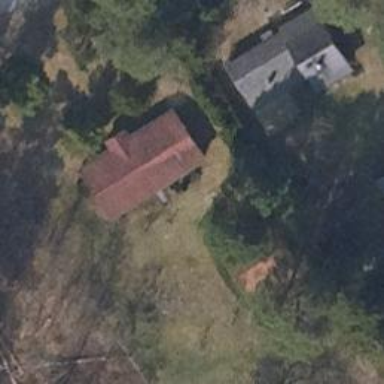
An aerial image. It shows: Simple and straightforward house.